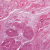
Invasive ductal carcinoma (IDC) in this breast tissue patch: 0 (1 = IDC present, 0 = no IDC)